Field crop: maize
Growth stage: 2
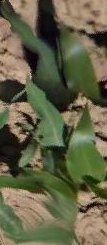
Species: maize